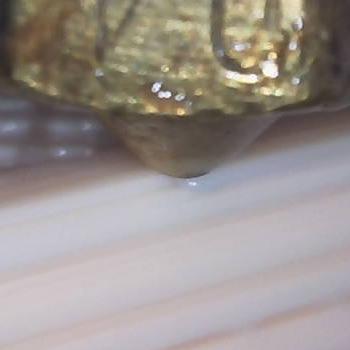
Flow rate: 158%